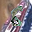
Label: 8